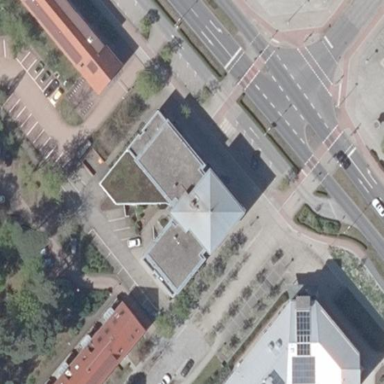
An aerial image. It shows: Commercial building with pyramidal roof shape.